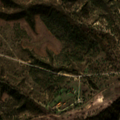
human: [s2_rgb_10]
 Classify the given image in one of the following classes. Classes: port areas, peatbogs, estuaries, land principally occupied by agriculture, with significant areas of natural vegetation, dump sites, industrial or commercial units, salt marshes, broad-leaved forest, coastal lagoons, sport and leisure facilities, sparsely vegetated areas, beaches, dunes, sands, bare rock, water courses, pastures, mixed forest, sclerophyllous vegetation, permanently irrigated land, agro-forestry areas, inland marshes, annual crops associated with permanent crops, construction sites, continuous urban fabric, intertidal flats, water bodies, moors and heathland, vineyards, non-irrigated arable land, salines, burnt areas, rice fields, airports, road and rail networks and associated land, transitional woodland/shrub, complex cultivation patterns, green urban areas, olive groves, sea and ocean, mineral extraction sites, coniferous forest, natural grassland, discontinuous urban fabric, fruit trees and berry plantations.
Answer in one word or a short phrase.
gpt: permanently irrigated land, agro-forestry areas, transitional woodland/shrub